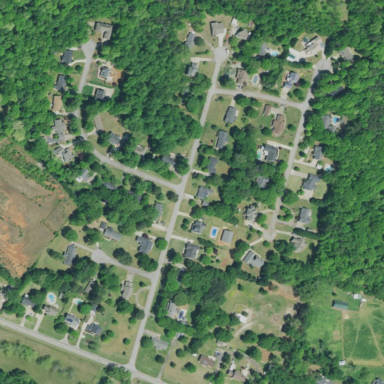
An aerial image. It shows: Residential area within neighborhood.